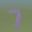
Label: 7